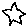
Label: star